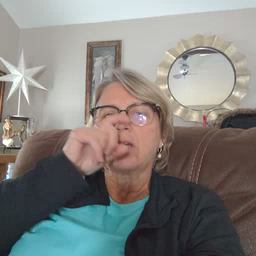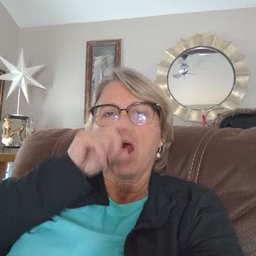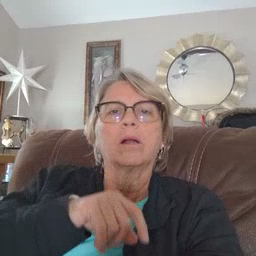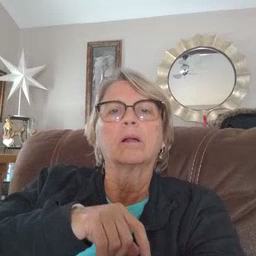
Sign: doll